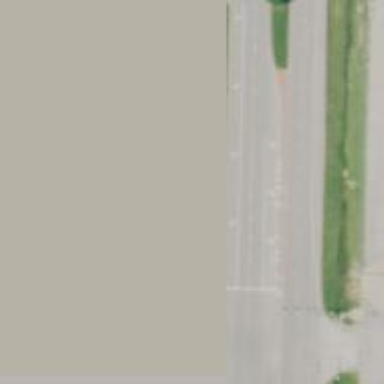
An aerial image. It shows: Trunk highway.